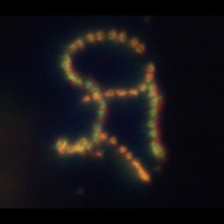
Taxon: Chaetoceros
Group: Diatoms